Question: As I asked in my <URL> and now, my function looks like this:
'''
local sToReturn = string.format( " %03s %-25s %-7s
", "S. No.", "UserName", "Score" )
SQLQuery = assert( Conn:execute( string.format( [[SELECT username, totalcount FROM chatstat ORDER BY totalcount DESC LIMIT %d]], iLimit ) ) )
DataArray = SQLQuery:fetch ({}, "a")
i = 1
while DataArray do
sTemp = string.format( "%03s %025s %-7d", tostring(i), DataArray.username, DataArray.totalcount )
sToReturn = sToReturn..sTemp.."
"
DataArray = SQLQuery:fetch ({}, "a")
i = i + 1
end
'''
But, even now, the value of 'score' is still not following the order as required. The max length of username is 25. I've used '%025s' inside the while loop because I want the usernames to be right-justified, while the '%-25s' is to make the word 'UserName' centre justified.
## EDIT
Current output:

Required Output:
'''
Displaying the list of top 5 chit-chatters.
S. No. UserName Score
1 Keeda 9440
2 _2.2_™️ 7675
3 aim 7057
4 KGBRULES 6770
5 Guddu 6322
'''
I think it's because of difference in fonts, but since most of the clients have Windows 7 default fonts(Tahoma/Verdana at 11px), I need optimum result for at-least that.
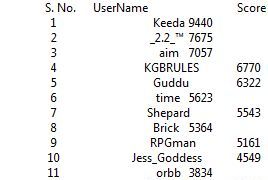
Answer: > I think it's because of difference in fonts
It is. 'string.format' formats by inserting whitespace. That works for a fixed width fonts (i.e. all characters have the same width, including whitespace).
> since most of the clients have Windows 7 default fonts(Tahoma/Verdana at 11px)
In what? How are they viewing your output? Do you write it to a textfile, that they then open in the editor of their choice (likely Notepad)? Then this approach will simply not work.
Don't know enough about your output requirements to steer you any futher, but it's worth noting that everyone has a browser so HTML output is very portable.